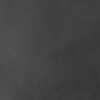
Label: dusty